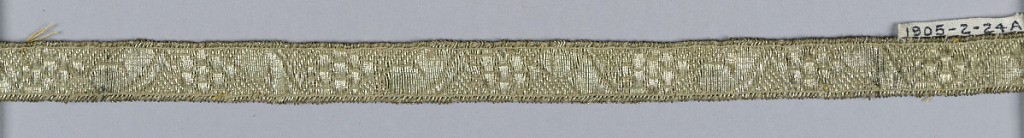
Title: Trimming
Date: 16th century
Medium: silk, silver metallic thread Technique: woven
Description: Design of open flowers and leaf scroll.